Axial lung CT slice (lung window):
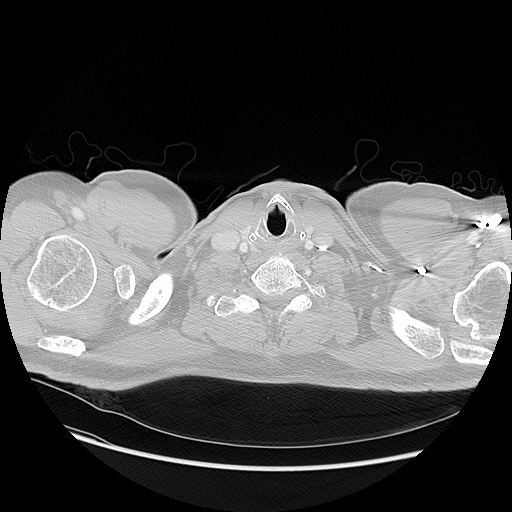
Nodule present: no